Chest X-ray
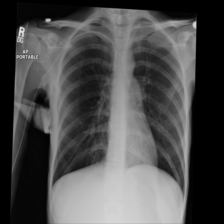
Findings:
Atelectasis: negative
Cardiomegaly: negative
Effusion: negative
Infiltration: negative
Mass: negative
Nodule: negative
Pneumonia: negative
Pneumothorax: negative
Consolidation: negative
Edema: negative
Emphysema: negative
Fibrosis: negative
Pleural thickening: negative
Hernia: negative